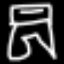
Label: pants